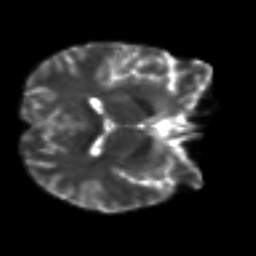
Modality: T2w
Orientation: axial
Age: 28
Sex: male
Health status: ill
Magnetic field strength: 3 T
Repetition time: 8.4 s
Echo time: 0.0926 s